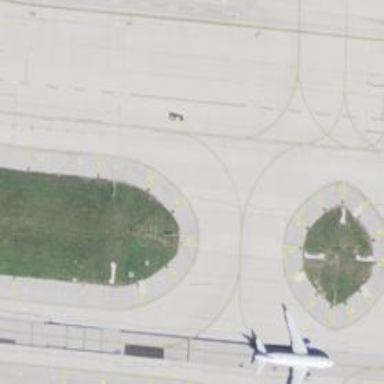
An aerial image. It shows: Image of taxiway at airport.